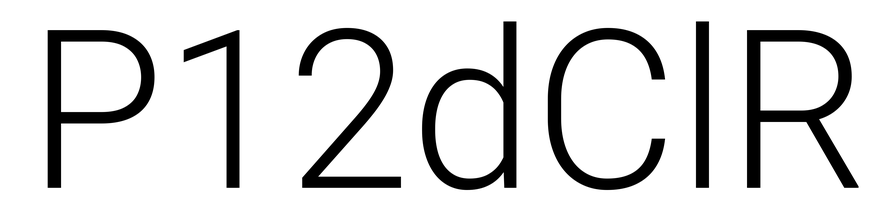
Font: Roboto_Light